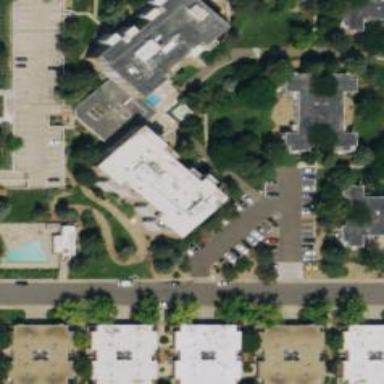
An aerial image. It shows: Building consisting of apartments.